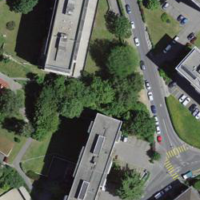
EUNIS habitat code: 55
Species observed at this site:
Plantago major